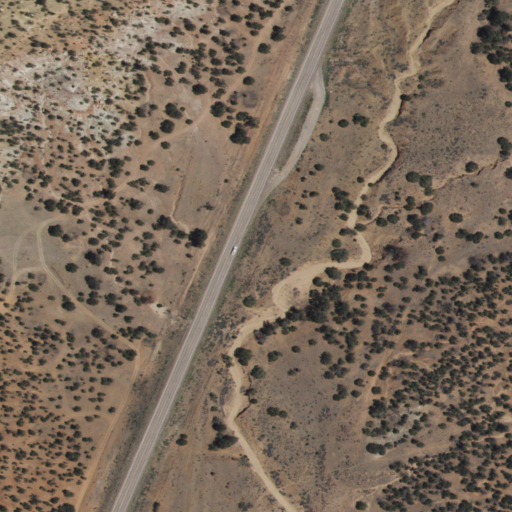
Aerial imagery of mountain in New Mexico named San Antonio Hill containing shrub, evergreen forest, open development, and low intensity development